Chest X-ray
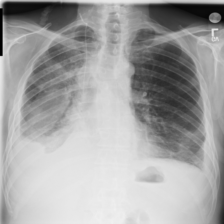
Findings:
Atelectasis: negative
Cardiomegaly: negative
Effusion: positive
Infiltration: positive
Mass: negative
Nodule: negative
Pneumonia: negative
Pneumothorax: negative
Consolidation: positive
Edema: negative
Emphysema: negative
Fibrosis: negative
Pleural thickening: negative
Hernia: negative